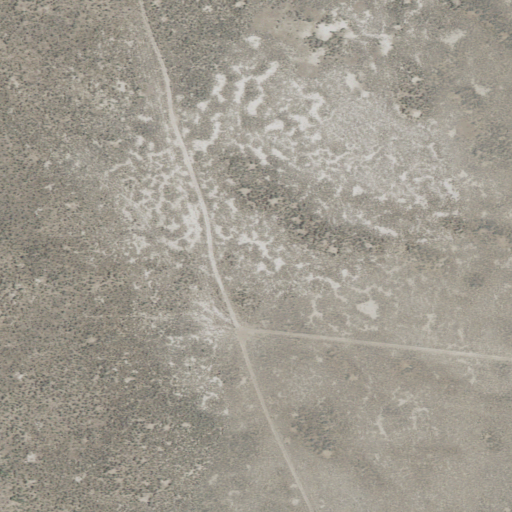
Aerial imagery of valley in Oregon named Hansen Valley containing only shrub